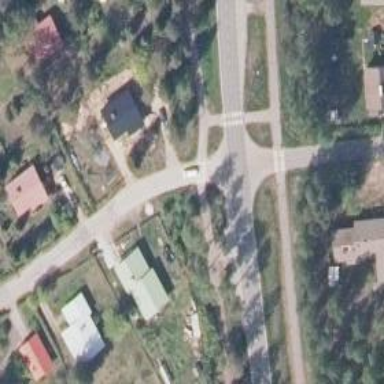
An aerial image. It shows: Crossing on the road.